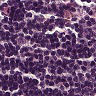
Metastatic tissue present: no